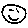
Label: smiley face